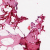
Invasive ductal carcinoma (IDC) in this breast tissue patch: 0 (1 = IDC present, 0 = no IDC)